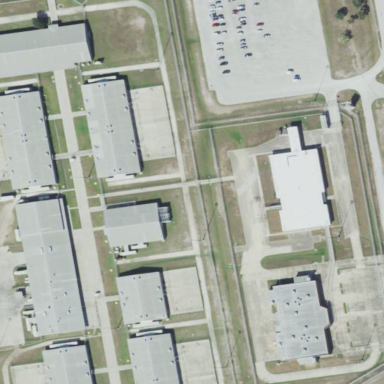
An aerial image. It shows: Prison.